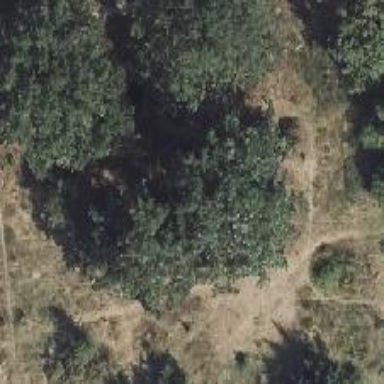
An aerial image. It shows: Deciduous tree with broadleaved leaves.